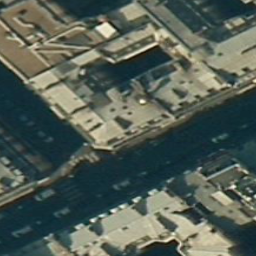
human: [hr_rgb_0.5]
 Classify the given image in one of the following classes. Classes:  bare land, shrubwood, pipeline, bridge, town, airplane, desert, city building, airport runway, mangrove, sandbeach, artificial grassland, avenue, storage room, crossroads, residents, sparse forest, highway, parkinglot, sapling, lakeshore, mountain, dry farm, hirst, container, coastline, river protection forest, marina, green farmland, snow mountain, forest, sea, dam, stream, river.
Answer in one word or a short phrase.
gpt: city building